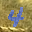
Label: 4